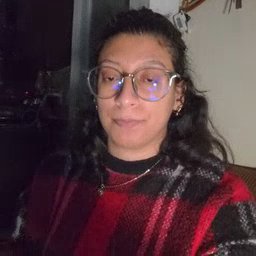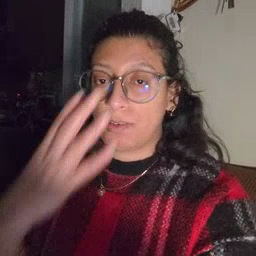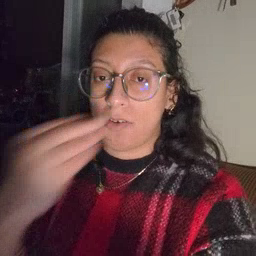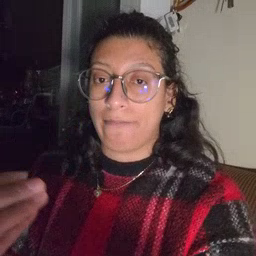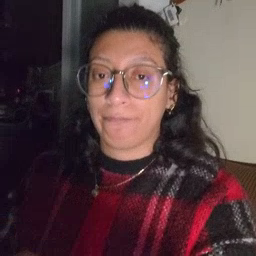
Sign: wolf